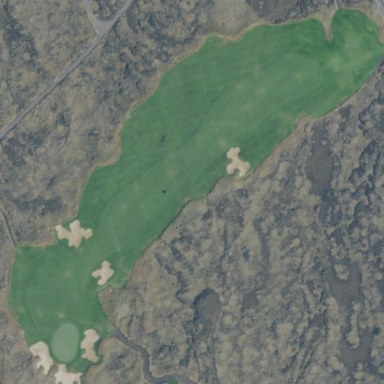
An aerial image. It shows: Rough area in golf course.